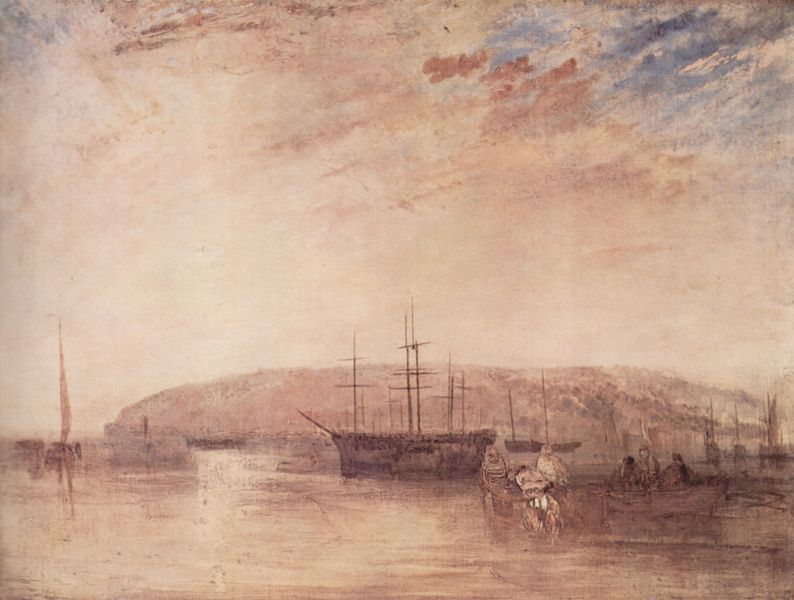
Titel: Schiffsverkehr vor der Landspitze von East Cowes
Künstler: William Turner
Standort: London
Institution: Tate Gallery
Schlagwörter: berg, blau, felsen, gemälde, himmel, meer, schatten, wasser, weiß, wolken, aquarell, fluss, impressionismus, landschaft, menschen, ocker, see, ufer, abend, braun, impressionisme, licht, männer, skizze, zeichnung, wolke, beige, niederlande, spiegel, öl, dämmerung, ferne, horizont, hügel, morgen, natur, spiegelung, sonne, insel, rosa, anhöhe, boot, boote, genre, karren, reiter, küste, schiff, schiffe, segel, segelboot, segelschiffe, papier, ruhe, liegen, studie, fahne, fischer, mast, segelschiff, berge, fels, gebirge, dunst, farbe, nebel, tag, violett, sepia, hafen, kai, kaimauer, masten, nebelig, romantik, seestück, turner, reflexe, homme, jaune, stimmung, bucht, segelboote, vor anker, ozean, segeln, tusche, sonnenstrahl, diesig, neblig, himmeö, trüb, verschwommen, lac, reise, sonnenstrahlen, rouge, einfahrt, windstille, chiaroscuro, anker, aufbruch, bateaux, marine, bergrücken, flamand, lumière, sketch, soleil, ciel, paysage, fleuve, manschen, eau, angler, bleu, montagne, ocre, riviere, angeln, fahrt, windstill, port, voile, calme, flaute, seegel, breitseite, esquisse, dessin, entrée, botte, ile, schleierwolken, kimmel, schifffahrt, nuage, nuages, huile, morgenstimmung, seeleute, arbres, dreimaster, romantique, terre, aurore, brouillard, matin, frühwerk, coucher de soleil, colline, rose, gens, mer, peche, pecheur, voiles, armada, william turner, barques, pastel, reflet, aube, quermasten, voilier, barque, fregatten, hommes, abgetakelt, aquarelle, bateau, personnages, marin, personnes, eingezogen, schuff, ponton, kaimauern, mat, abstrakter, marins, côte, reflets, océan, coucher, pecheurs, mats, segel eingezogen, roter himmel, proue, rame, ine, boat, drreimaster, atmospherique, rames, couher du soleil, lever, bateux, bleus, continent, continant, embarcation, navires, nuges, rivière navire, meehr, calmness and stillness. a misty morning in a harbour. old ships